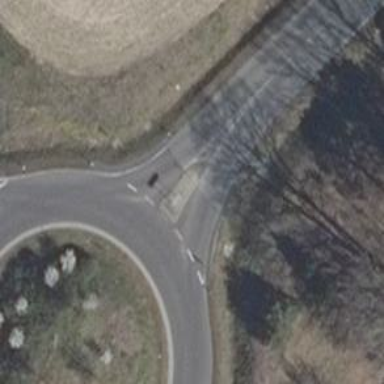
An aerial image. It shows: Road with "give way" sign.